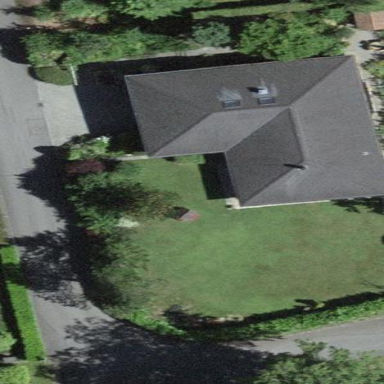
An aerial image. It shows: Simple house.